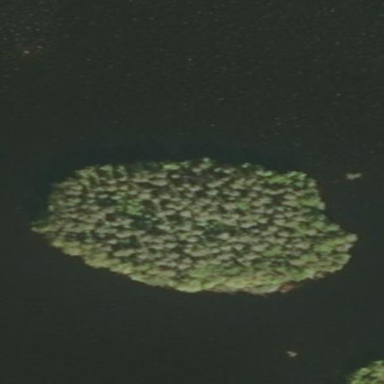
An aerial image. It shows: Image showing island.